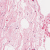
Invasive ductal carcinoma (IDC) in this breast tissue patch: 0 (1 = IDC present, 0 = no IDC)